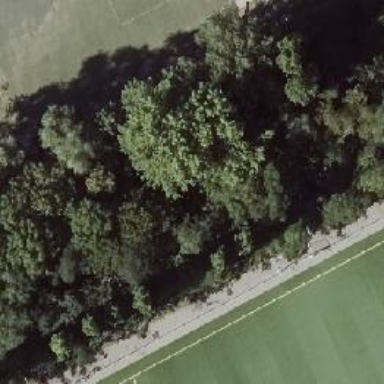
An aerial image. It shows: Populus tree in its natural setting.